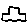
Label: car